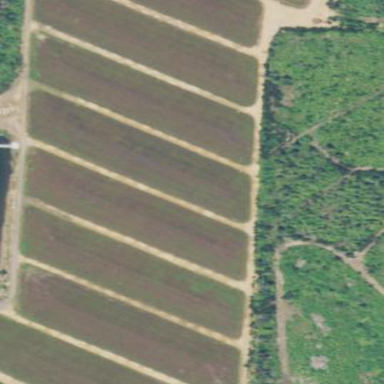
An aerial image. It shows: Farmland with cranberries as the main crop.